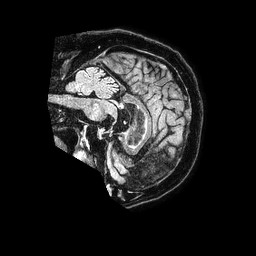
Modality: FLAIR
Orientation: sagittal
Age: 78
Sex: male
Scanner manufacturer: philips
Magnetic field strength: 1.5 T
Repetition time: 4.8 s
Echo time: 0.3 s